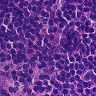
Metastatic tissue present: no